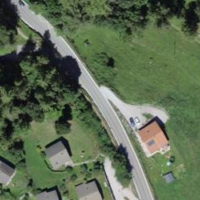
EUNIS habitat code: 55
Species observed at this site:
Sorbus aucuparia